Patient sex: M
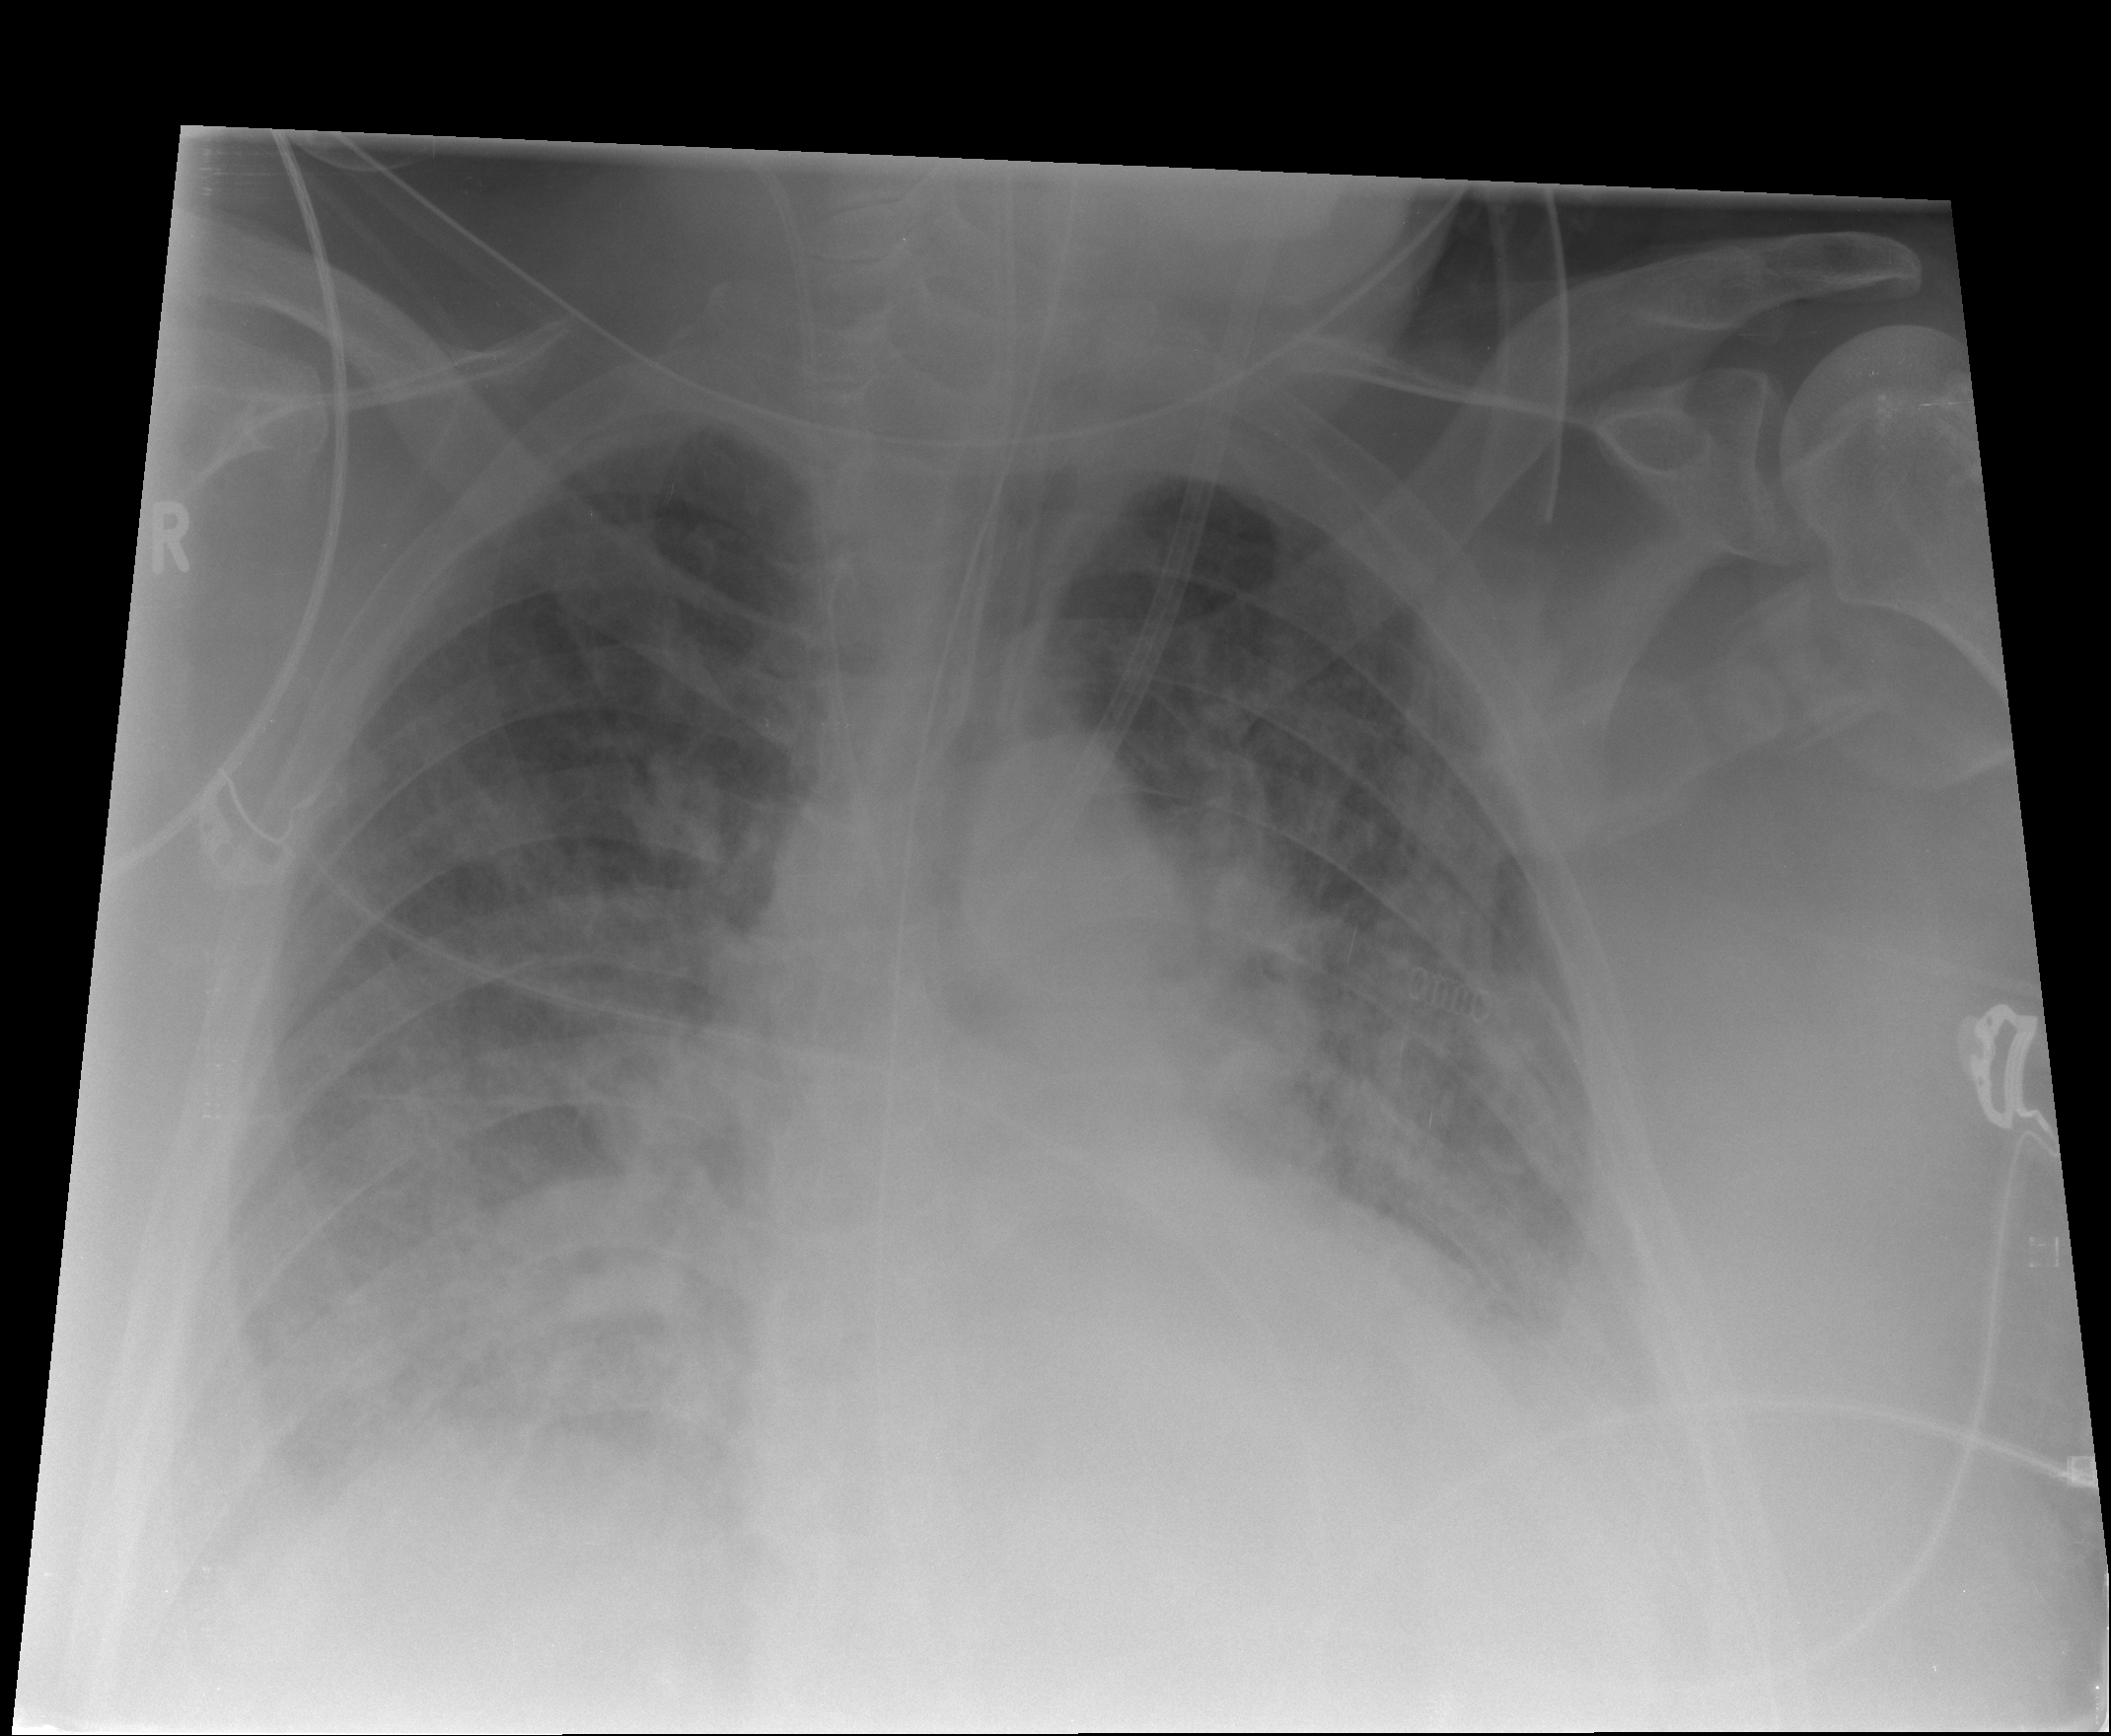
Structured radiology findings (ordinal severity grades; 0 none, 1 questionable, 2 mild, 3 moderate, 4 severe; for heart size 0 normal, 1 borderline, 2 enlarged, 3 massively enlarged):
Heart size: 2
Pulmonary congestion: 2
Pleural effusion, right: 2
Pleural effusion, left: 2
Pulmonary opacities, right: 3
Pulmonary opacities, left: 3
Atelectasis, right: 3
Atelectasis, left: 3